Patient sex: M
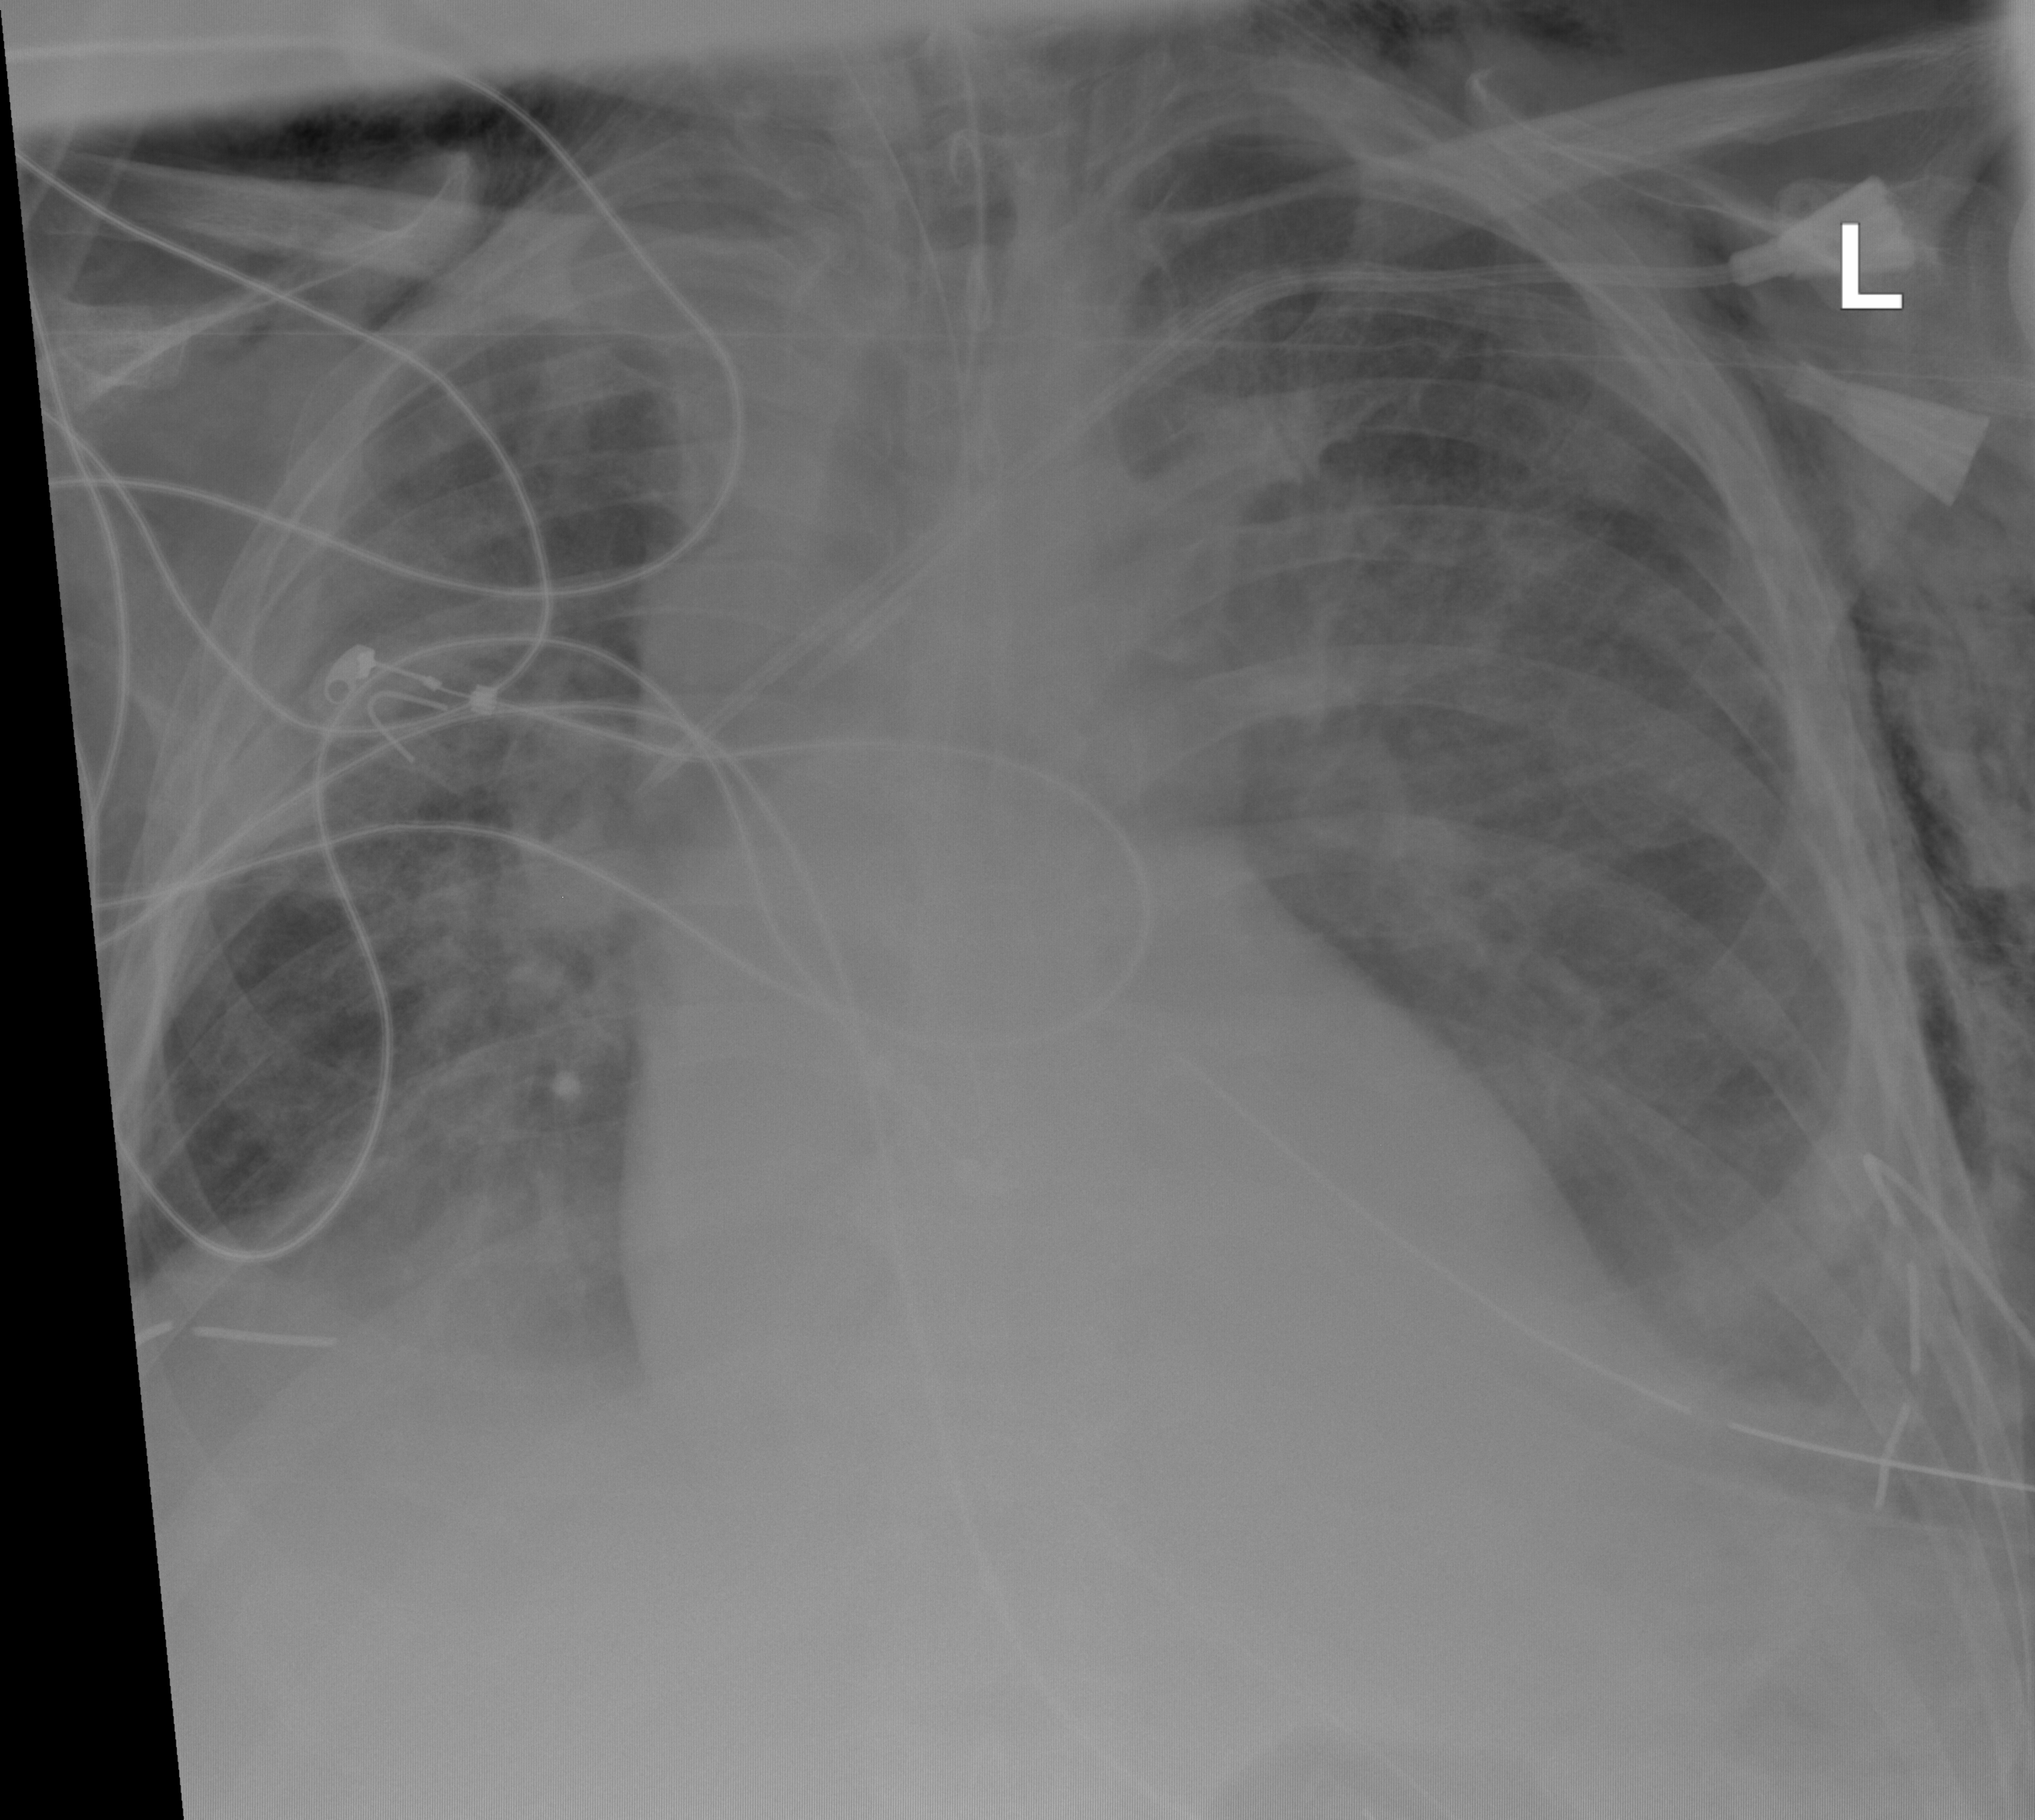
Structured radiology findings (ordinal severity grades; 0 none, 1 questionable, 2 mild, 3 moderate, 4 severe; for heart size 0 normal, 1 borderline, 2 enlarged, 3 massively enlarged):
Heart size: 0
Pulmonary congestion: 2
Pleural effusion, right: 1
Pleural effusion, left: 2
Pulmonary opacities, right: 3
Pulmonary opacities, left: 1
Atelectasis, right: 2
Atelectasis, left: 2